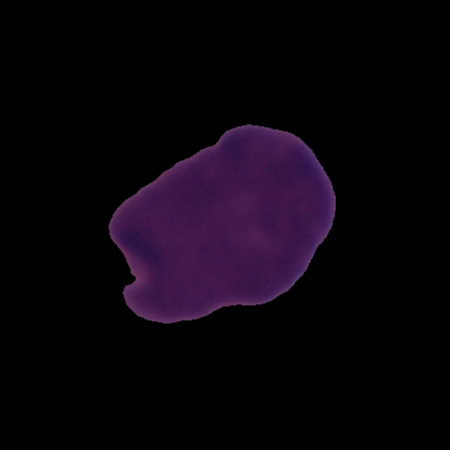
Label: cancer